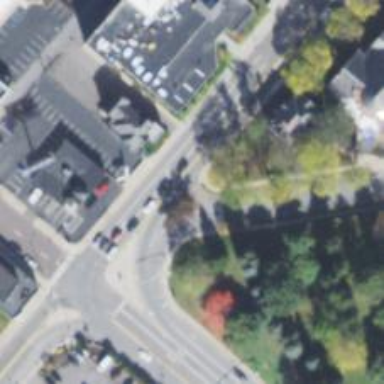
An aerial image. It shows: Tertiary road with sidewalk on the left.